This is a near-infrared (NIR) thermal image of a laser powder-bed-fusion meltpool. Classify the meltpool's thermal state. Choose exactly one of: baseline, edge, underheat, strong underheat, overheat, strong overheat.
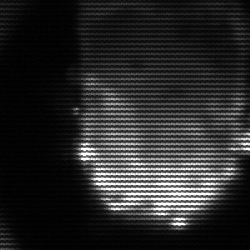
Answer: baseline